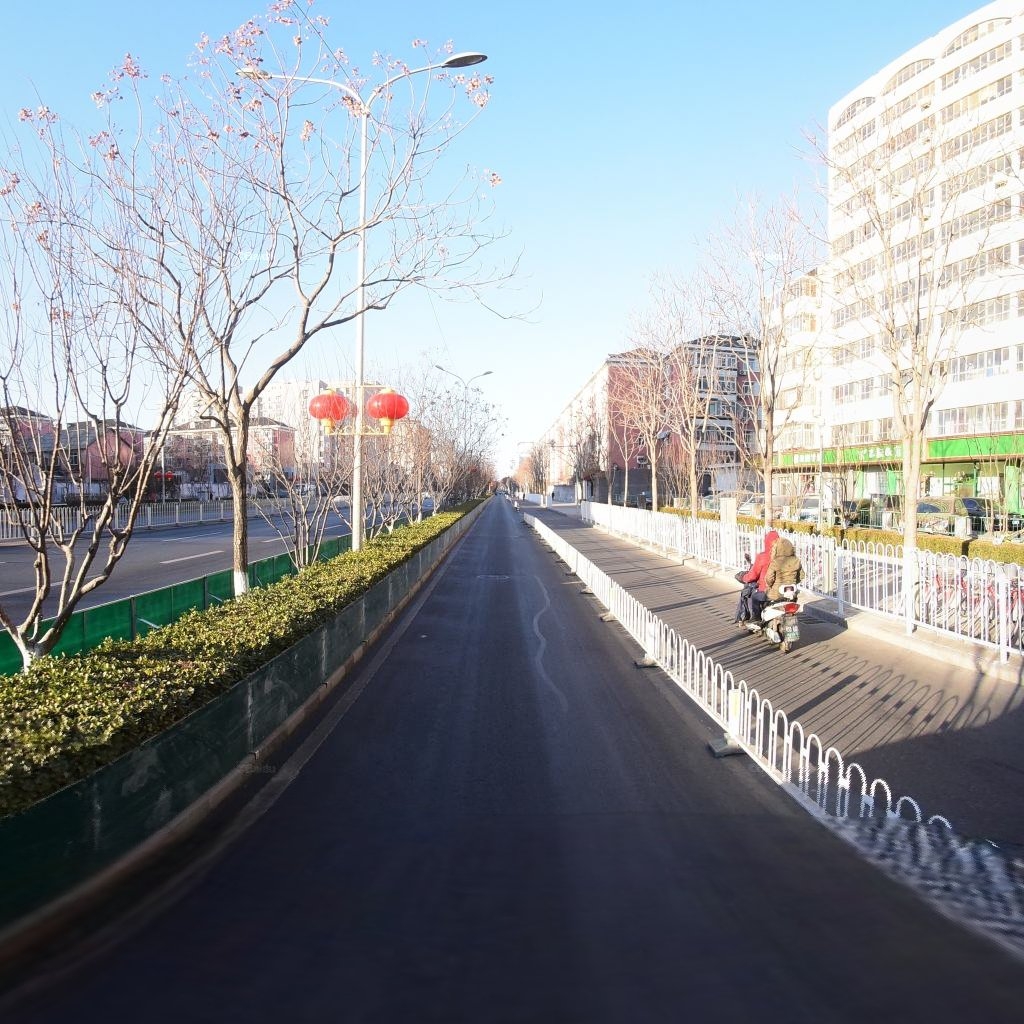
Region: Dongcheng
Road damage annotations: manhole cover, longitudinal patch